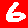
Digit: 6